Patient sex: M
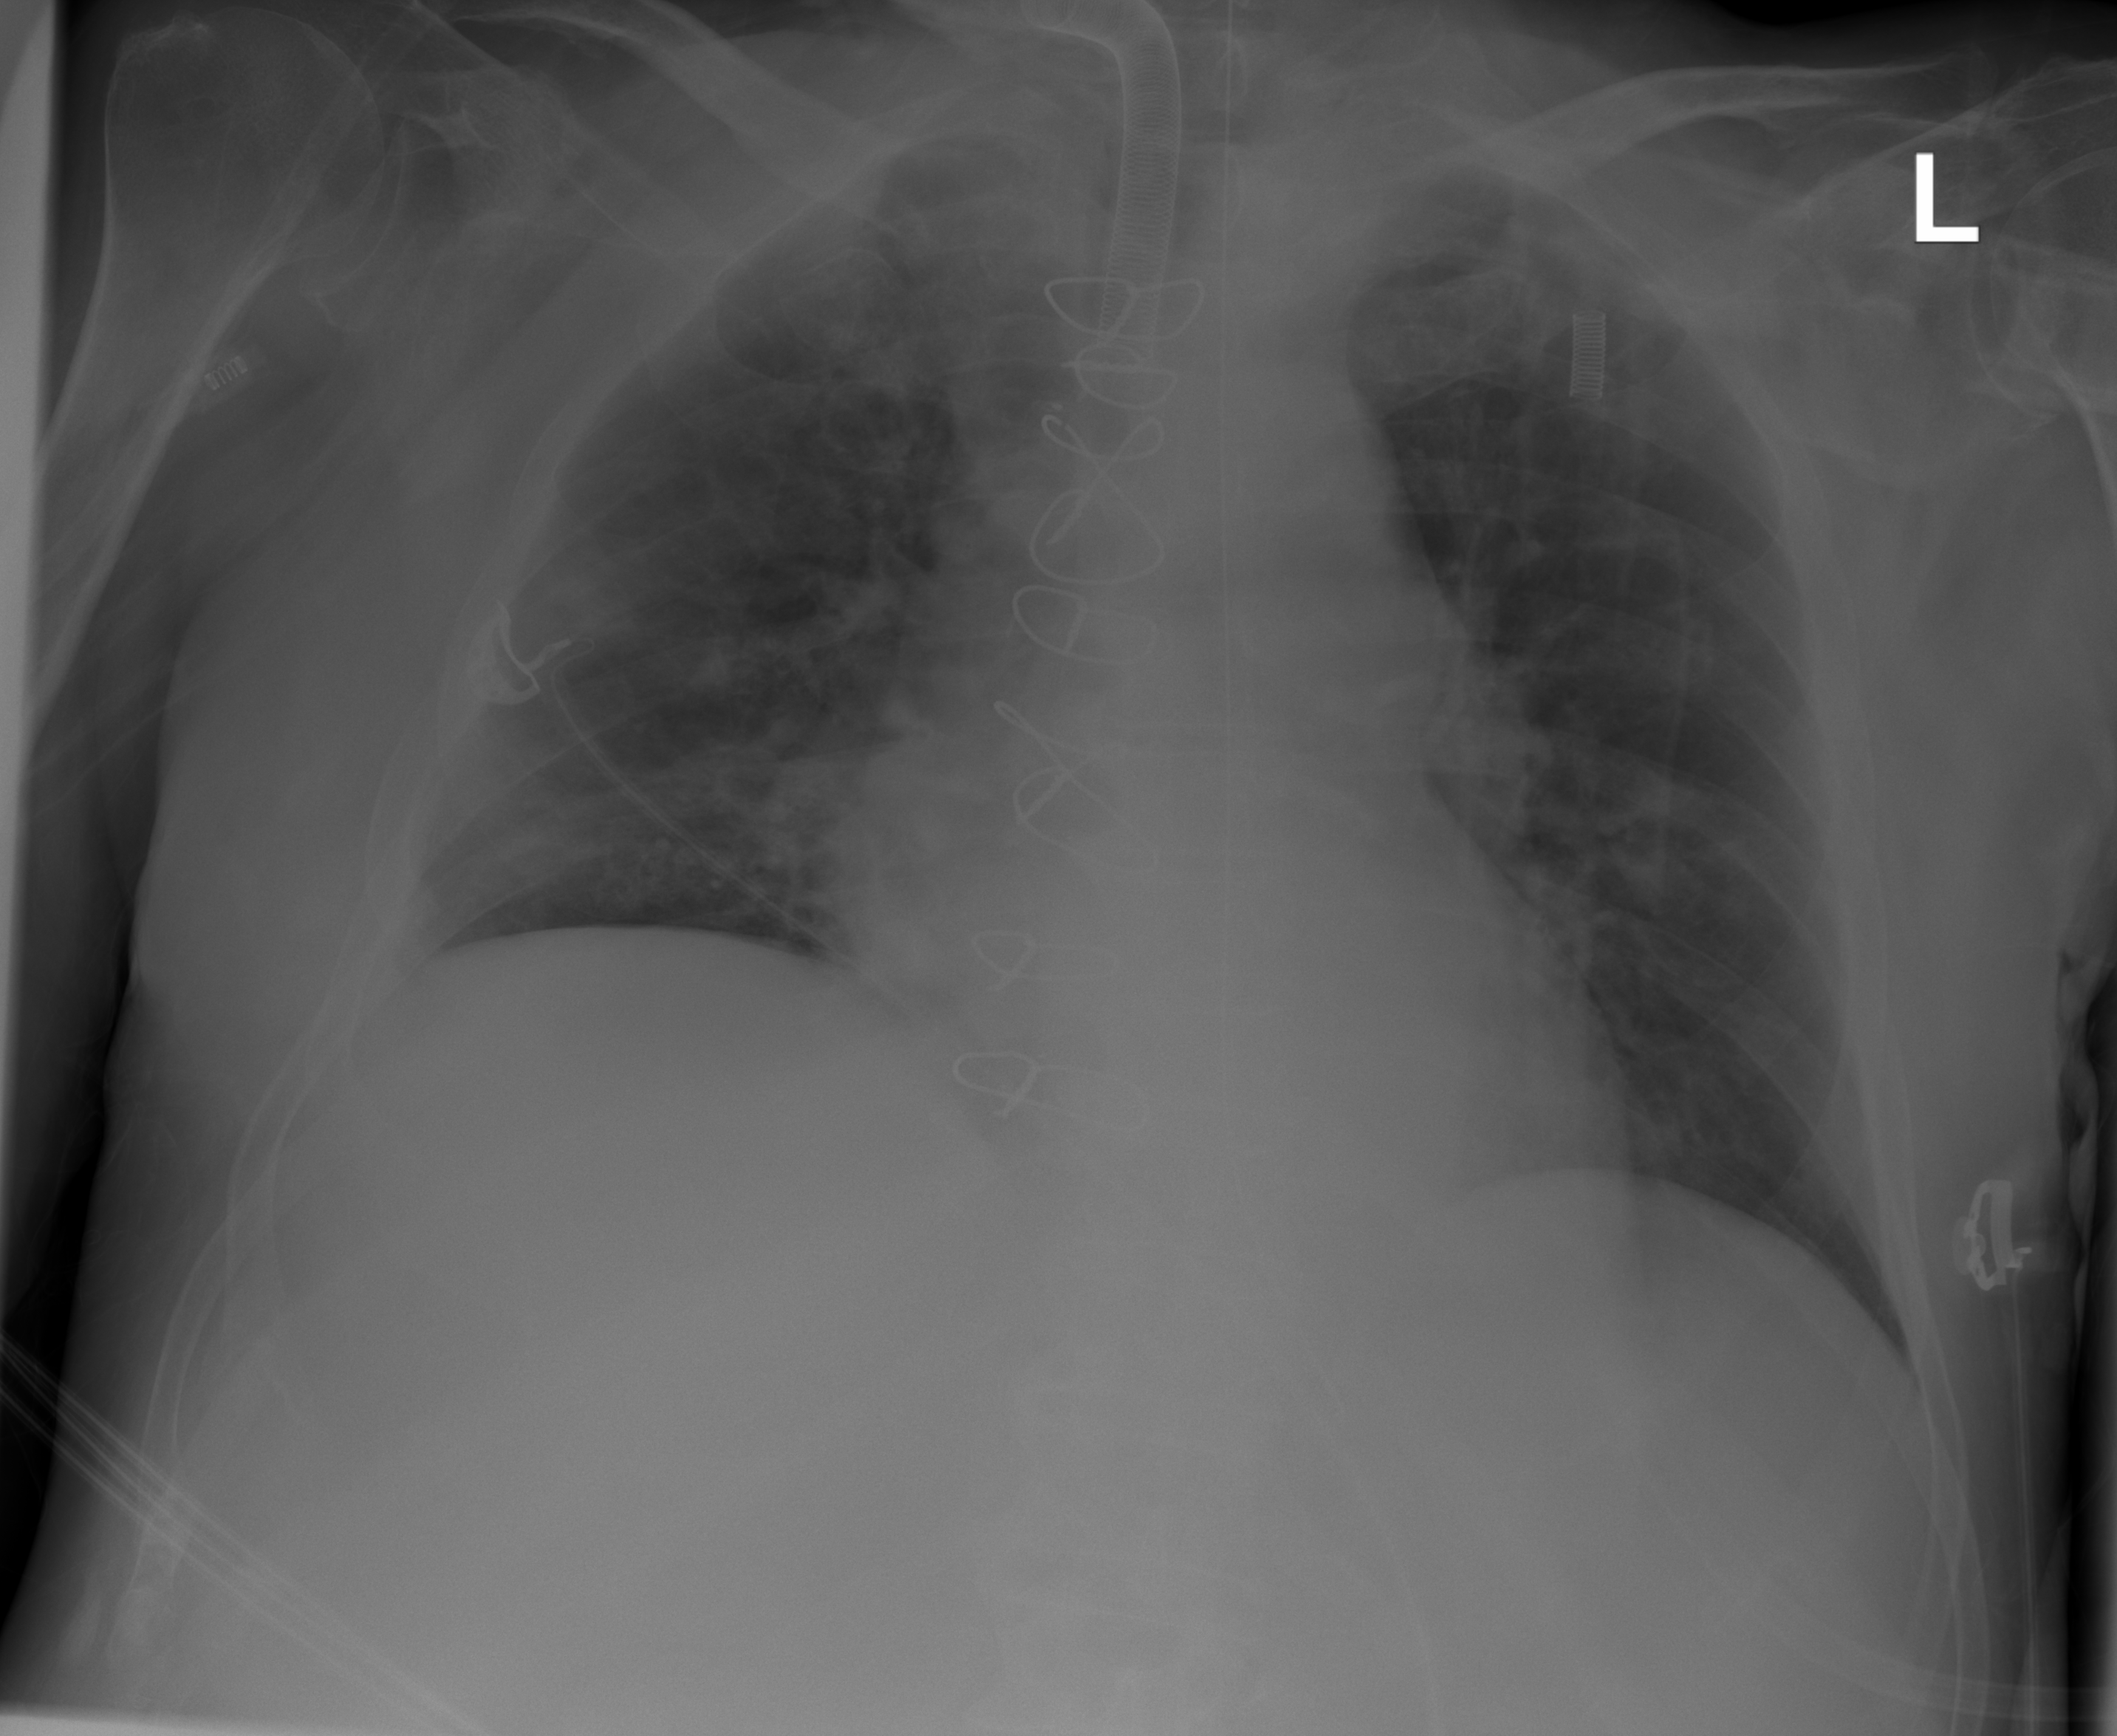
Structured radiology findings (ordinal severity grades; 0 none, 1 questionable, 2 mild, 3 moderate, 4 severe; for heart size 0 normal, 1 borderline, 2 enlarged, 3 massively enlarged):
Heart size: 0
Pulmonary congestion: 2
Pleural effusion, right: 0
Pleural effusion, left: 0
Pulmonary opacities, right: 0
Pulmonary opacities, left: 0
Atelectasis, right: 2
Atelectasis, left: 2